Question: '''
$("#toCurrency option[value=" + $('#crrencycnvrtto').val() +"]").attr("selected","selected") ;
'''

using the above code to assign selectbox dynamically not showing the proper value as selected. But when i am clicking on the selectbox it's showing that the option is selected.
Any idea
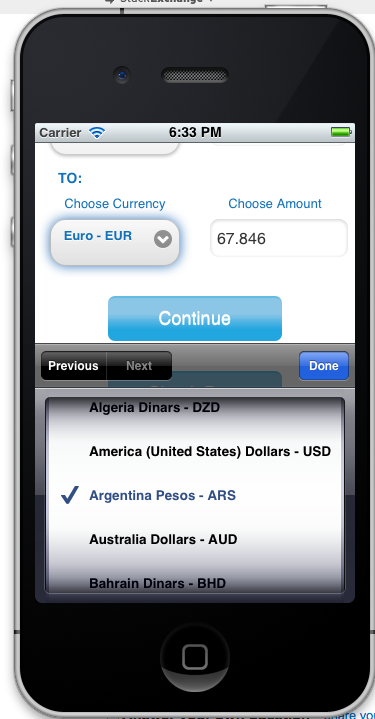
Answer: If you are using jquerymobile you should refresh your select box:
'$('#toCurrency').selectmenu('refresh');'